Question: What is the value of this measurement?
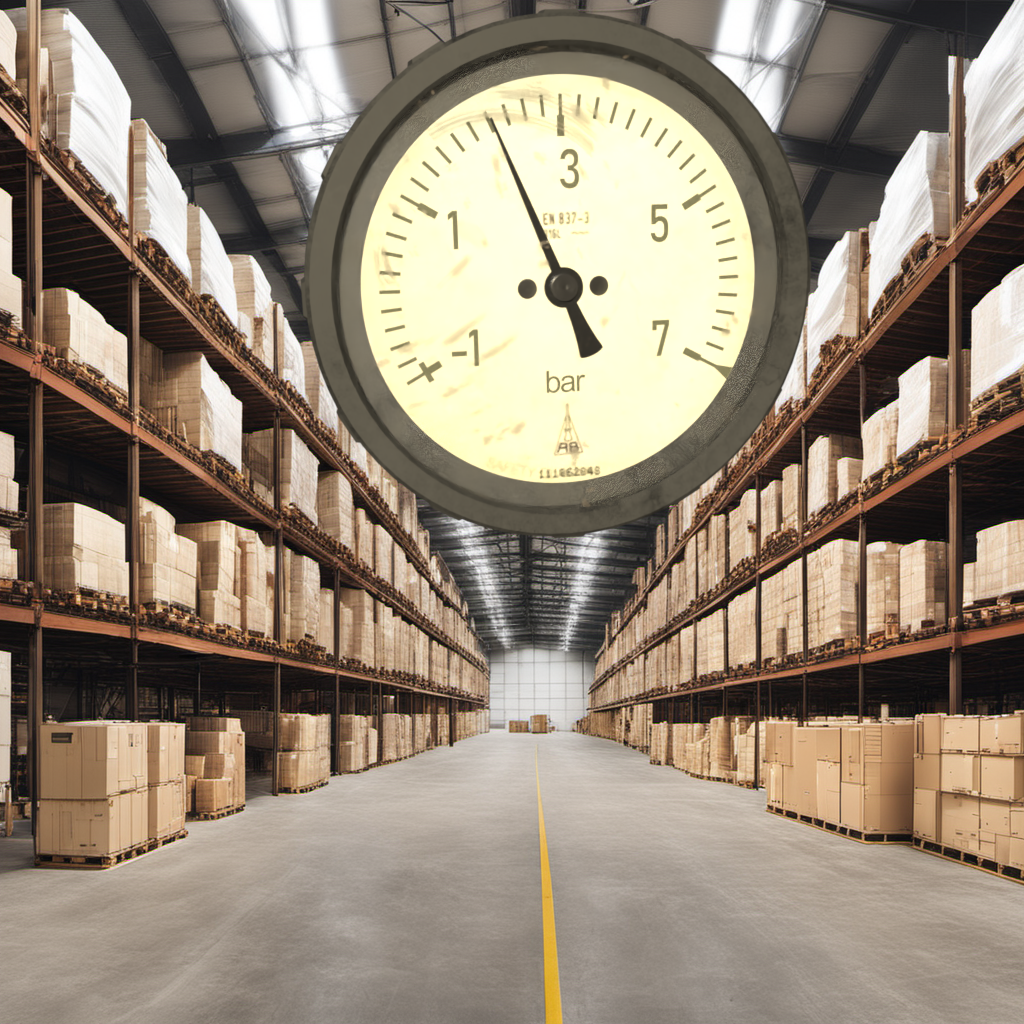
Answer: The result is 2.24
Question: What is the reading range of the measurement in the image?
Answer: The range is from -1 to 7
Question: What is the minimum and maximum value range of this measurement?
Answer: The minimum value is -1 and the maximum value is 7